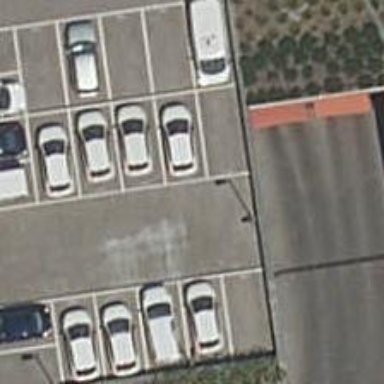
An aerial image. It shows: Parking aisle designated as service road.